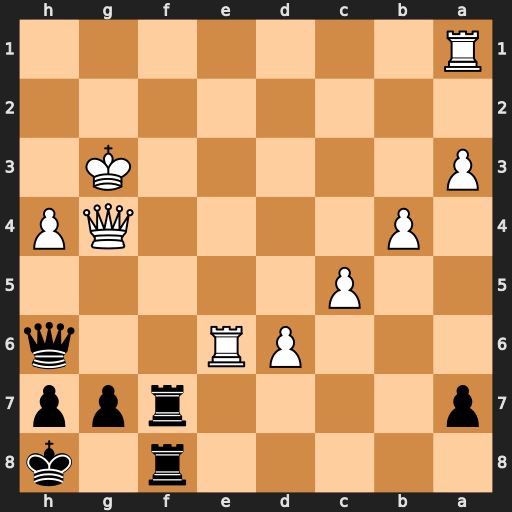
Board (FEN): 5r1k/p4rpp/3PR2q/2P5/1P4QP/P5K1/8/R7
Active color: b
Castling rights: -
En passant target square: -
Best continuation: Qd2 Qe2 Qc3+ Kg2 Qxa1